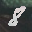
Label: 8